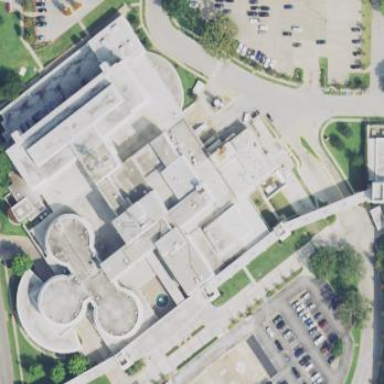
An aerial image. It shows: Hospital providing healthcare services.